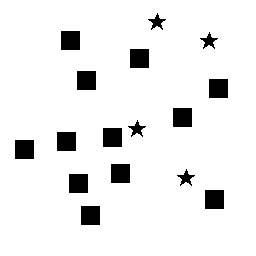
Squares: 12
Triangles: 0
Stars: 4
Total shapes: 16